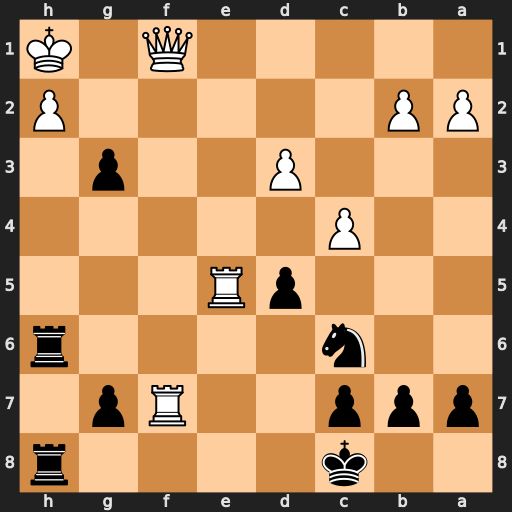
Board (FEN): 2k4r/ppp2Rp1/2n4r/3pR3/2P5/3P2p1/PP5P/5Q1K
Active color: b
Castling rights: -
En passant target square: -
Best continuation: Rxh2+ Kg1 Rh1+ Kg2 Rxf1